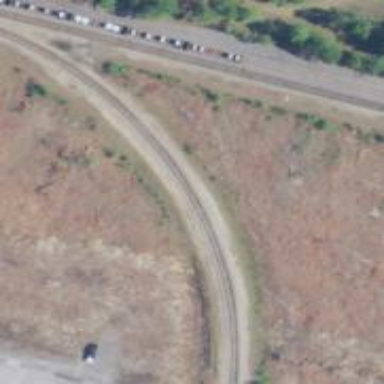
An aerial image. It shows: Steel railway spur for freight services.